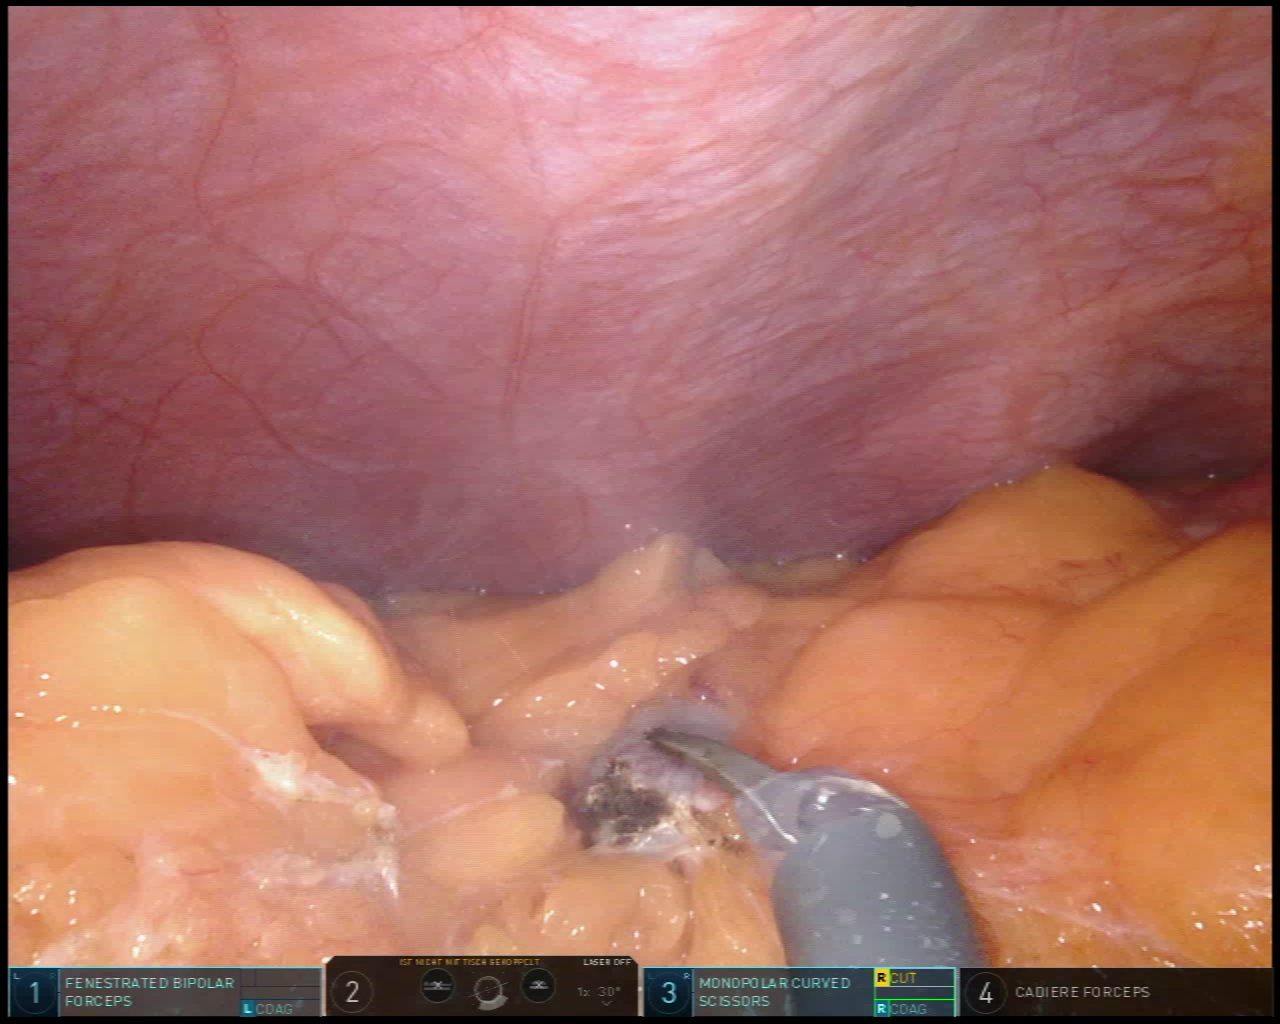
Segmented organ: abdominal_wall
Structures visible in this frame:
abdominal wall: yes
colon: no
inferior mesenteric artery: no
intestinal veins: no
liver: no
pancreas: no
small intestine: no
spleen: no
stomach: no
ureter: no
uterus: no
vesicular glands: no